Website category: university
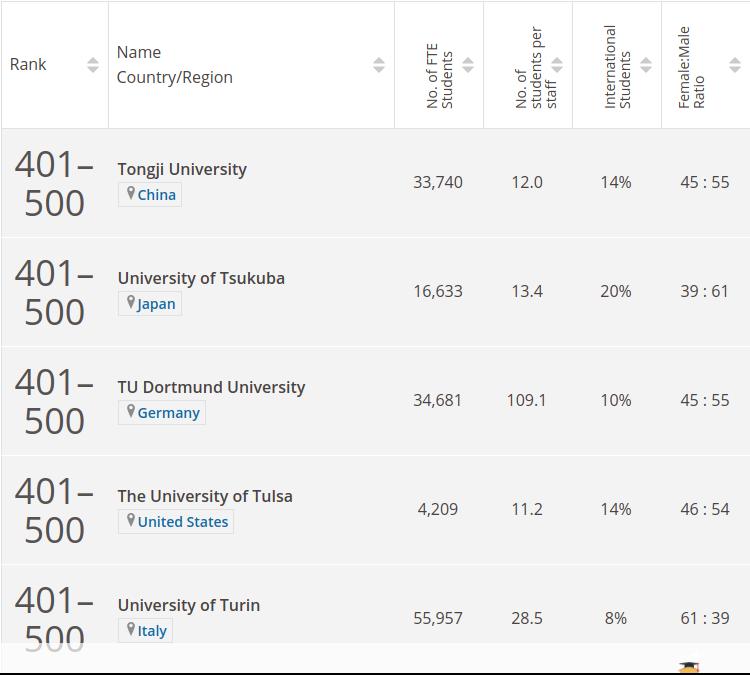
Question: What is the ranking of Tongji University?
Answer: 401500

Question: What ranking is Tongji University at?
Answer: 401500

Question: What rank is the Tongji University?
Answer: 401500

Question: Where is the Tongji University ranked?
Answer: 401500

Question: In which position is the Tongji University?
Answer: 401500

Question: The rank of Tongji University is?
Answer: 401500

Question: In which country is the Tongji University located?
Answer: China

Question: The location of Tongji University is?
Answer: China

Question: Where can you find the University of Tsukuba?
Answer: Japan

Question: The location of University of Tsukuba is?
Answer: Japan

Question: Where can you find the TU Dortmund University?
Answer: Germany

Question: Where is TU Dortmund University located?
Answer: Germany

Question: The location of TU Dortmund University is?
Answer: Germany

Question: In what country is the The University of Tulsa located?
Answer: United States

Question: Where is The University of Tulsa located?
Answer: United States

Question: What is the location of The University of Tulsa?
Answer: United States

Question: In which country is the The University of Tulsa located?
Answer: United States

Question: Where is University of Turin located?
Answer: Italy

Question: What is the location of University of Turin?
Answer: Italy

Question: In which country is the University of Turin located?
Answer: Italy

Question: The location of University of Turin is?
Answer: Italy

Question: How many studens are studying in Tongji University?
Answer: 33,740

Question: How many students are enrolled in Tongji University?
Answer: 33,740

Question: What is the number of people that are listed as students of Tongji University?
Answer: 33,740

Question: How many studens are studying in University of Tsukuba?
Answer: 16,633

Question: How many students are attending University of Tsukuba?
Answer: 16,633

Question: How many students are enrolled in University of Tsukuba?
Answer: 16,633

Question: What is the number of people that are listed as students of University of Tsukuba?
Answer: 16,633

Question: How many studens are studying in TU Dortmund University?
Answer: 34,681

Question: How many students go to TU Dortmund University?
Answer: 34,681

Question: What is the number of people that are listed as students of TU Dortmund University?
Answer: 34,681

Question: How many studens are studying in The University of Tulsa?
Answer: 4,209

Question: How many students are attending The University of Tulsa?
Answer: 4,209

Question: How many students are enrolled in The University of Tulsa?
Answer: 4,209

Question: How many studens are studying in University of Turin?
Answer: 55,957

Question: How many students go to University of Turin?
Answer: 55,957

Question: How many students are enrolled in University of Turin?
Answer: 55,957

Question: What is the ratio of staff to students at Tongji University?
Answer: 12.0

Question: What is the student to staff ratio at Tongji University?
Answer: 12.0

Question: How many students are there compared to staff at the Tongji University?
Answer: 12.0

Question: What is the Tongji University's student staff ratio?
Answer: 12.0

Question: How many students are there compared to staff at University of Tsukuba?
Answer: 13.4

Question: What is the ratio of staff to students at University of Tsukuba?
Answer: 13.4

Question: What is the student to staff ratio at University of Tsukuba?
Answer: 13.4

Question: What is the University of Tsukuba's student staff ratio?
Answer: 13.4

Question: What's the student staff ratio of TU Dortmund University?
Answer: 109.1

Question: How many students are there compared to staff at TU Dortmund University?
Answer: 109.1

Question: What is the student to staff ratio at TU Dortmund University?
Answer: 109.1

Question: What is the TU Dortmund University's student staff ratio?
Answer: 109.1

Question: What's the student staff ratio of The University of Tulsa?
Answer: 11.2

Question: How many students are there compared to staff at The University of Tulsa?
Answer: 11.2

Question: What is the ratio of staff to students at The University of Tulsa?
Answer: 11.2

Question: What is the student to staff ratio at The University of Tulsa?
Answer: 11.2

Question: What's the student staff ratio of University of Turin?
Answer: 28.5

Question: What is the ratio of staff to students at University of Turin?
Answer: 28.5

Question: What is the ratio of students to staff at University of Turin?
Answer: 28.5

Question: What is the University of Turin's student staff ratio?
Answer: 28.5

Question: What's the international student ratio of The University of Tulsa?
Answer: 14%

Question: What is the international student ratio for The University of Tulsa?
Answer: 14%

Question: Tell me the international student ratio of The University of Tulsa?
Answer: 14%

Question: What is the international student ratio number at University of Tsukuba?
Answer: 20%

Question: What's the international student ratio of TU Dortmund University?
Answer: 10%

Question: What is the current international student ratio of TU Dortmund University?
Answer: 10%

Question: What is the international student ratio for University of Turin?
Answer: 8%